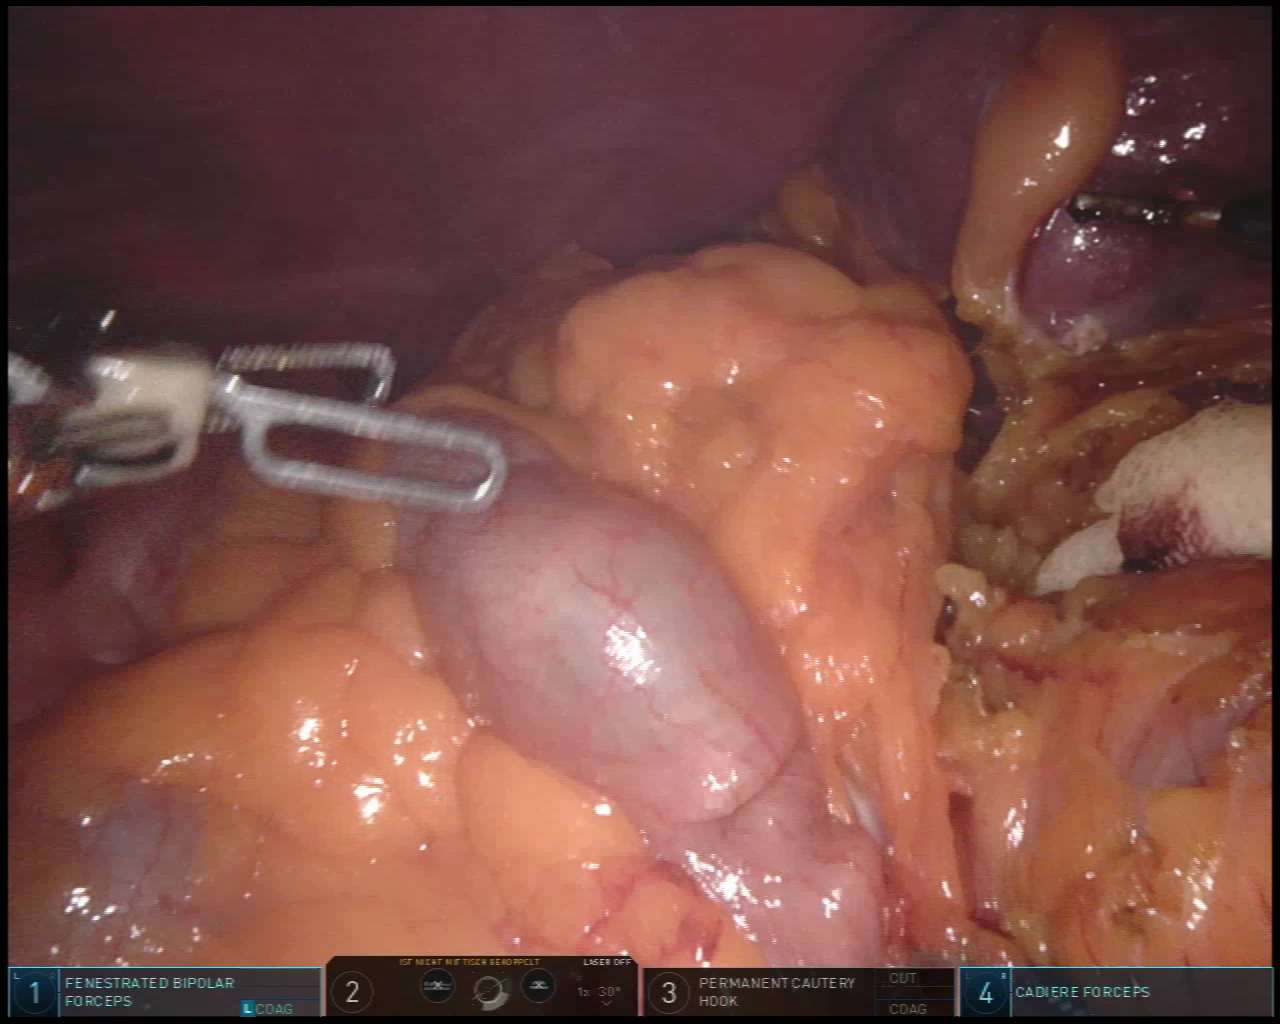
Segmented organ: spleen
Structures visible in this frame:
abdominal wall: yes
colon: yes
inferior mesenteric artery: no
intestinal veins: no
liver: no
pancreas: no
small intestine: no
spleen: yes
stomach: no
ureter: no
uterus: no
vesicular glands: no